Question: I have a tableview as a menu for my app. I want the very last cell to be 3 buttons that resemble a cell that has been divided into 3 sections. The National Geographic app does EXACTLY what i'm looking for:

How can I get the last cell to resemble what this does (the area with the three 0's)? Any help would be great! Thanks!
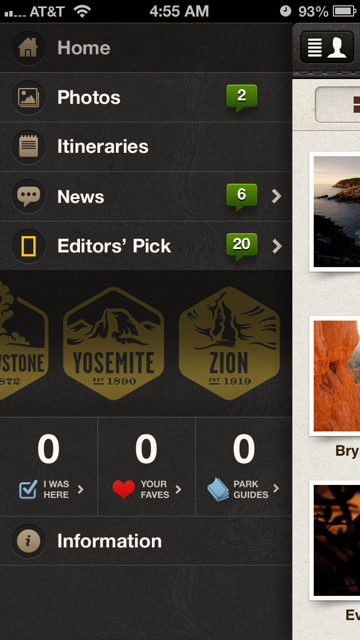
Answer: Just add three UIViews with button in your last cell. In your method:
'''
cellForRowAtIndexPath
'''
create to identifier, one for simple cell and one for last cell:
'''
static NSString *SimpleCellIdentifier = @"simpleCell";
static NSString *LastCellIdentifier = @"lastCell";
'''
make a condition:
'''
if(indexPath.row == lestIndexCell) {
//create last cell with "lastCell identyfier", and add subviews
[cell addSubview:buttonView1];
[cell addSubview:buttonView2];
[cell addSubview:buttonView3];
} else {
//create last cell with "simpleCell identyfier"
'''